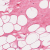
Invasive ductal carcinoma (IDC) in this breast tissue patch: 0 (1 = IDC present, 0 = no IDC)